RGB frame:
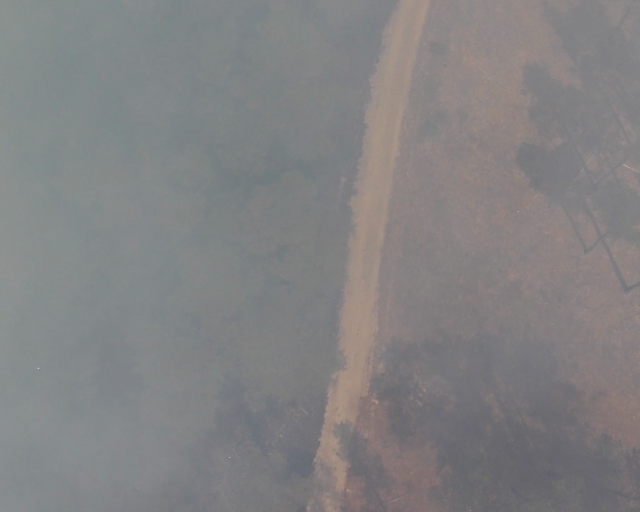
Thermal frame:
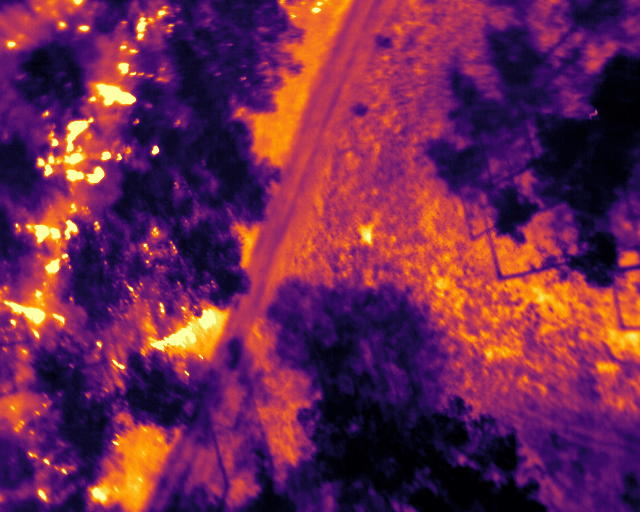
Captured: 2026-02-27 02:41:20
Pixels at or above 80 °C: 755 (fraction of frame: 0.002304)